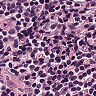
Metastatic tissue present: no